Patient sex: F
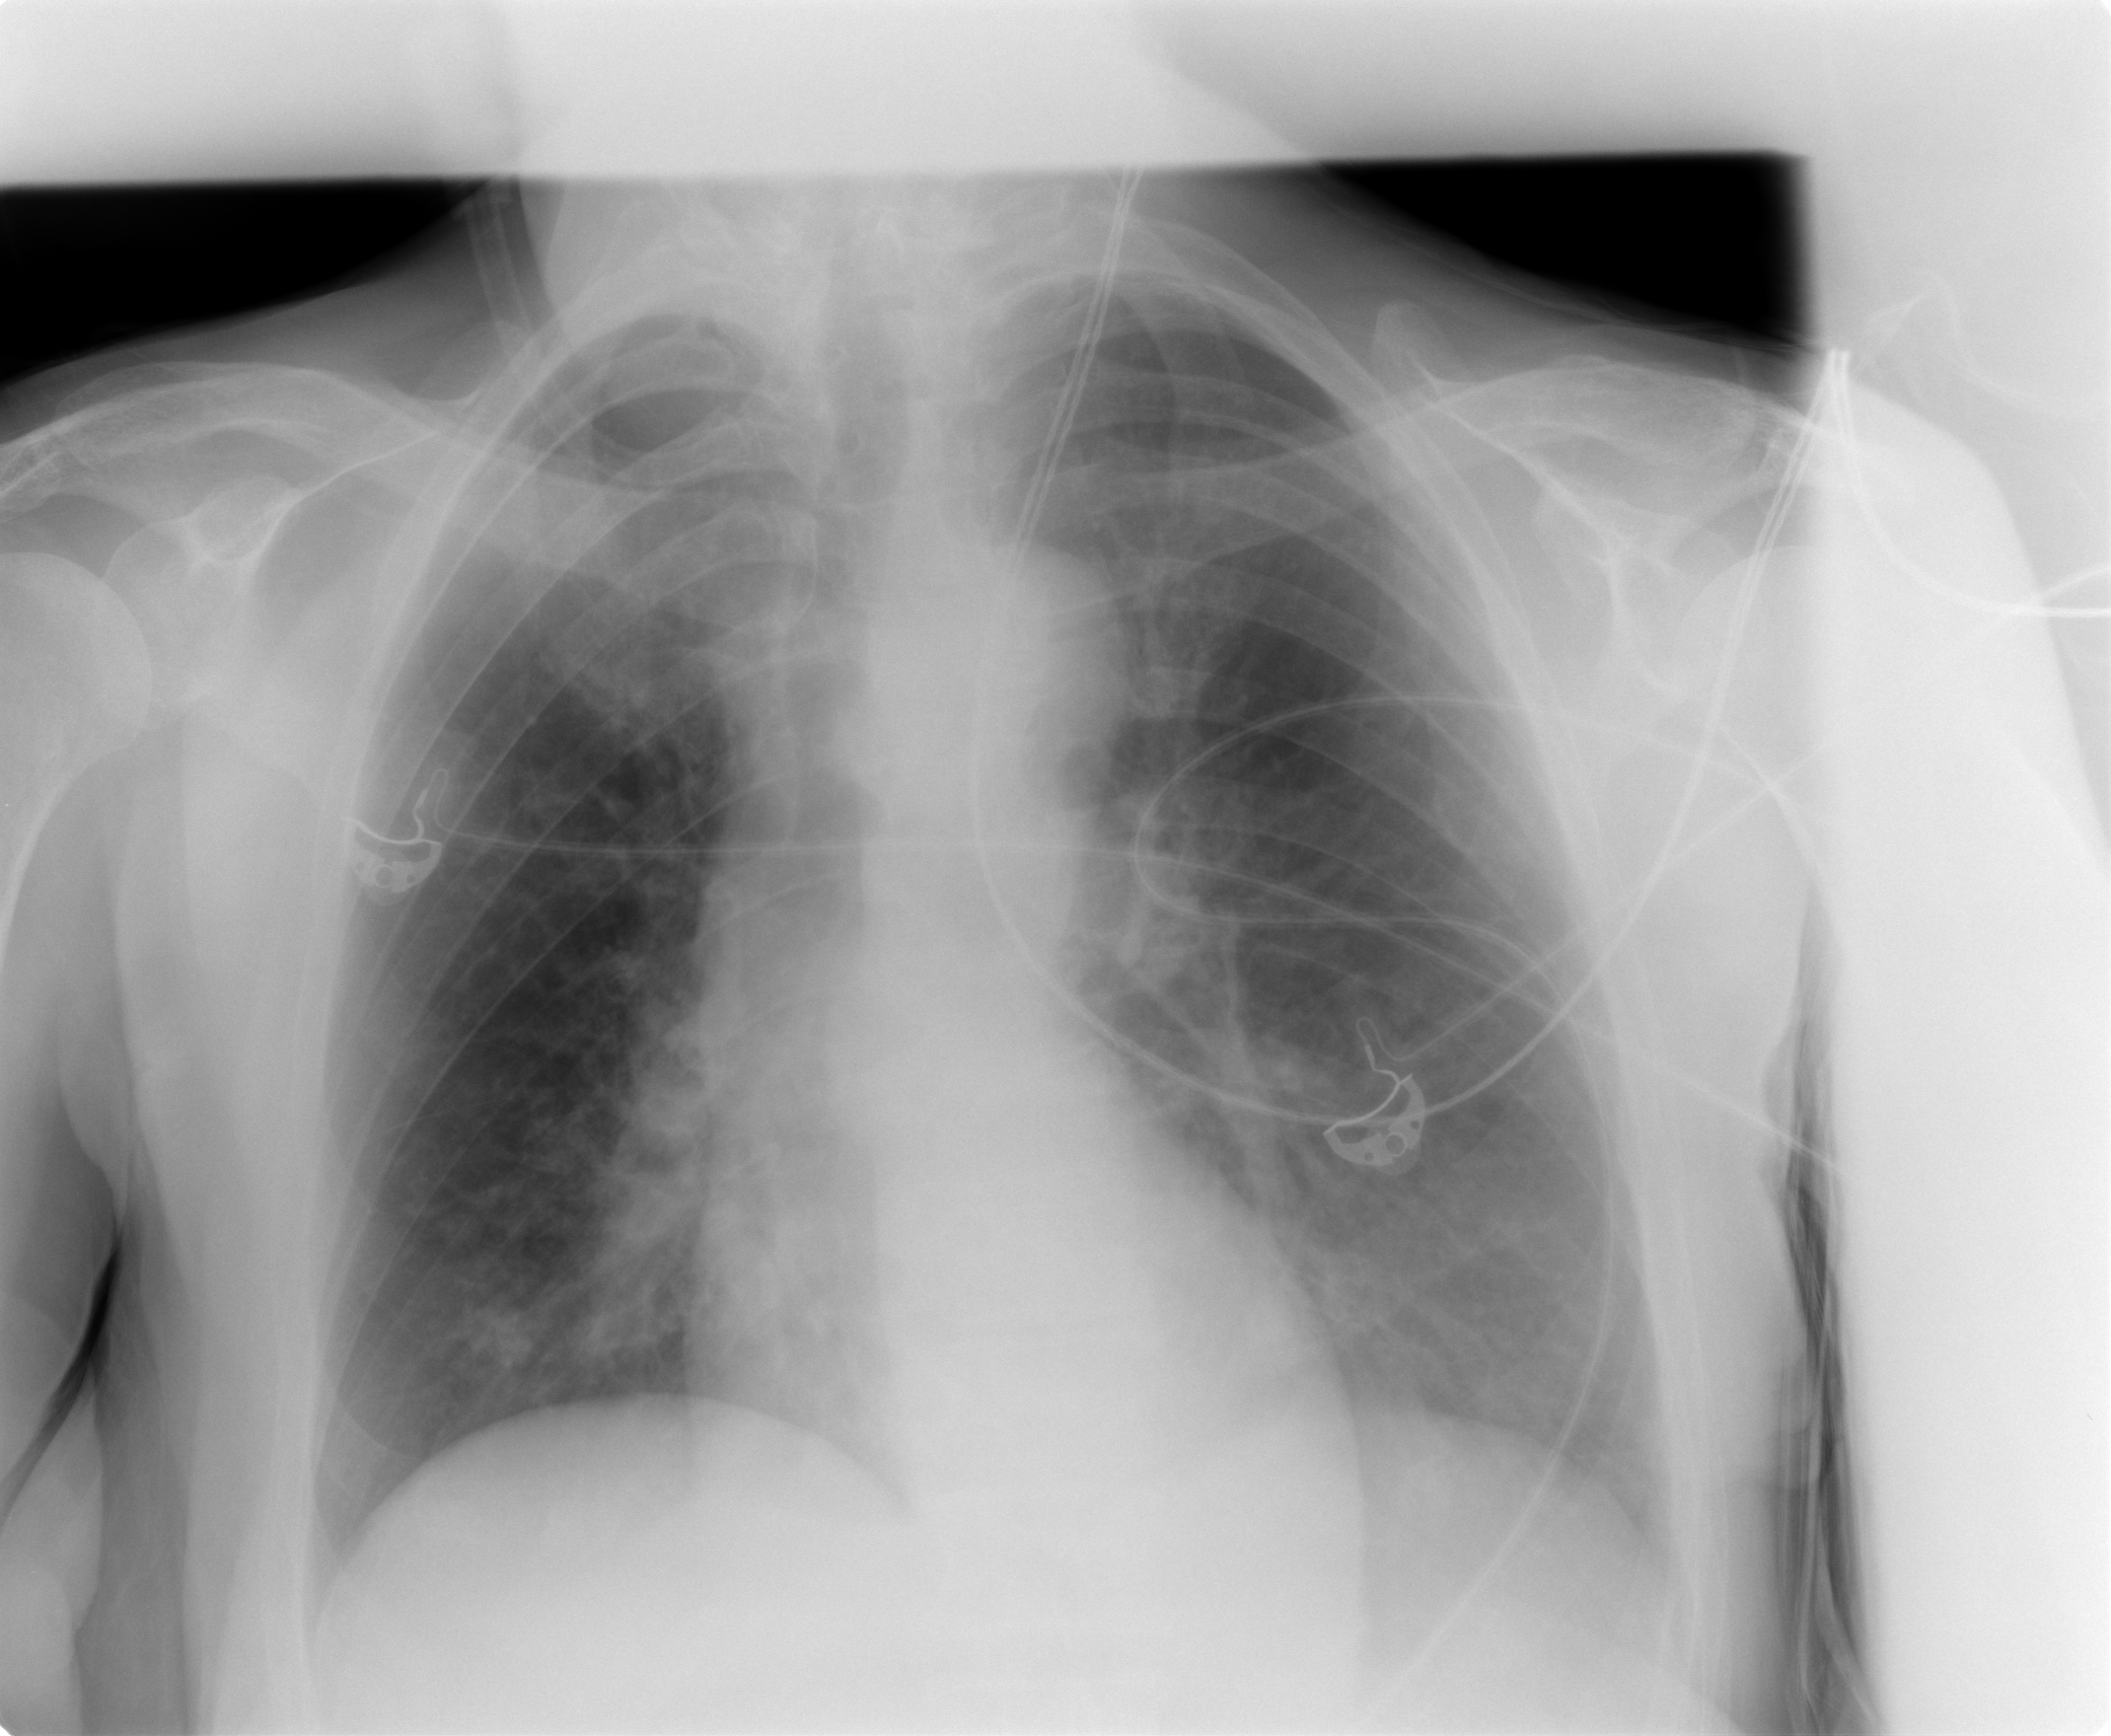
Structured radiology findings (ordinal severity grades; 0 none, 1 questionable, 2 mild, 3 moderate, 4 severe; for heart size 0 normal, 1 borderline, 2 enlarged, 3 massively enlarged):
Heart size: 0
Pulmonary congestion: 0
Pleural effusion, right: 0
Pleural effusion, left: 0
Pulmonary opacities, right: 2
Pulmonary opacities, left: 0
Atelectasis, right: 0
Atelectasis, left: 0